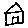
Label: house